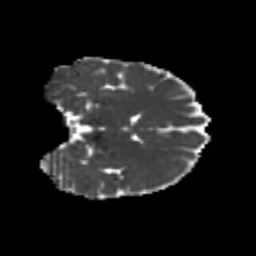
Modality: MD
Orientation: coronal
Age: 24
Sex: female
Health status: healthy
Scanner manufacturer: philips
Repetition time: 7.389 s
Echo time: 0.08599 s